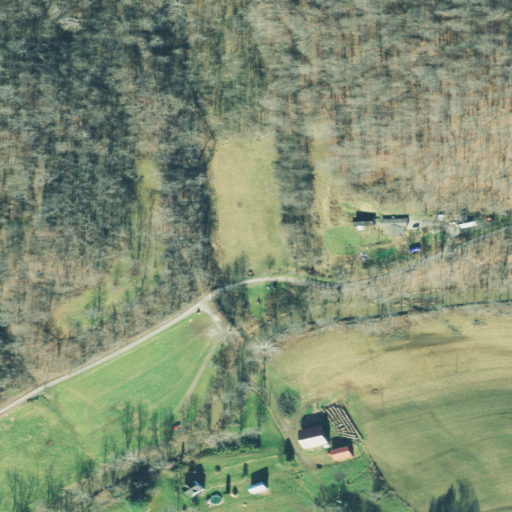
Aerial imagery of valley in Ohio named Grant Hollow containing deciduous forest, pasture, mixed forest, and open development